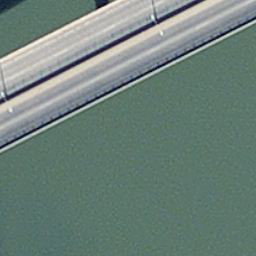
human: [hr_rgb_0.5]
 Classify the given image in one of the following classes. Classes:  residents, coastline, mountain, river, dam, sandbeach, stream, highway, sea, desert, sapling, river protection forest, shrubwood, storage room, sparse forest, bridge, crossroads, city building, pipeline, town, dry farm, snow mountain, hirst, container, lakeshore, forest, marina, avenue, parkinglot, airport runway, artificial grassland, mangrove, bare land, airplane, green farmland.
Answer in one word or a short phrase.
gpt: bridge